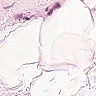
Metastatic tissue present: no